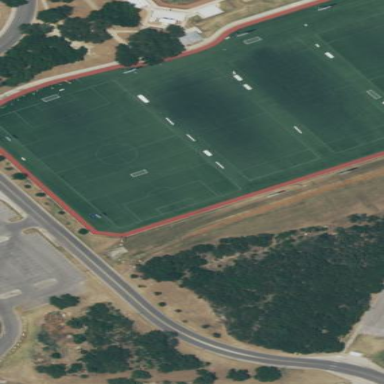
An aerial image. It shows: Soccer pitch for leisure land activities.